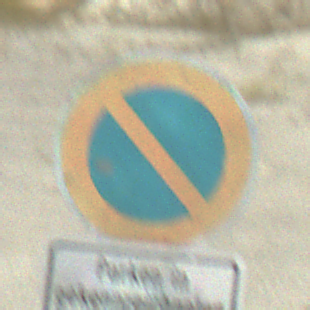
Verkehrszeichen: EingeschraenktesHalteverbot
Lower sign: SonstigeBeschraenkungen1
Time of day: MorningAfternoon
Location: Outdoor (Beach)
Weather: PartlyCloudy
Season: NotSpecified
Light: Natural